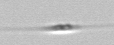
Label: Cylindrotheca_morphotype1